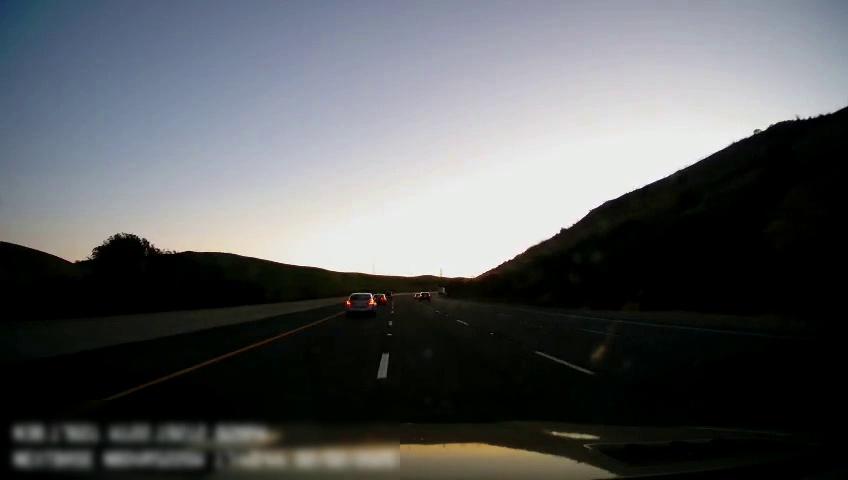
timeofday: Day
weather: Sunny
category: Drivable Space
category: Vehicles | Car
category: Vehicles | Car
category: Vehicles | SUV
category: Lanes | Alternate Lane
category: Lanes | Current Lane
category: Lanes | Current Lane
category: Lanes | Alternate Lane
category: Lanes | Alternate Lane